Interaction volume radius: 5 \u00c5
Interaction volume height: 15 \u00c5
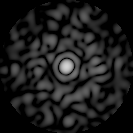
Disorder parameter: 0.8963